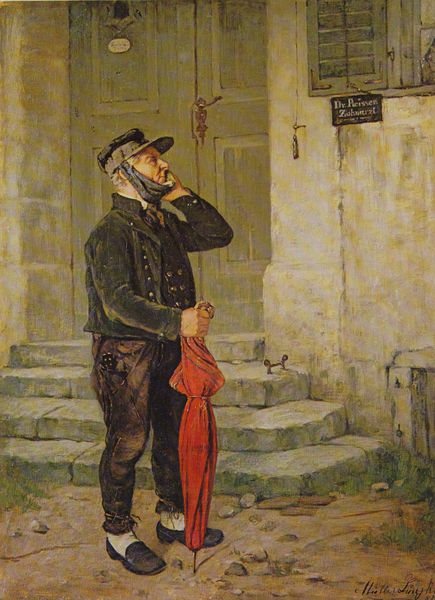
Titel: Beim Zahnarzt
Künstler: Albert Müller-Lingke
Standort: Dachau
Institution: Schloss Haimhausen, Gemälde-Cabinett-Unger
Schlagwörter: blau, dunkel, gemälde, hand, mann, schatten, weiß, grün, ocker, braun, fenster, geste, grau, hell, holz, hut, kreide, licht, nase, ohr, orange, profil, schwarz, tür, ölbild, blick, gebäude, gras, haus, regenschirm, rot, schirm, tuch, weg, beige, malerei, blond, hose, jacke, kappe, mütze, wand, band, gesicht, halten, inkarnat, kragen, mensch, rahmen, stehen, stein, steine, hals, hände, signatur, gräser, büsche, figur, realismus, stoff, pflanzen, knopf, fensterläden, genre, deutschland, schrift, schuhe, steinig, dorf, mauer, geröll, idylle, laden, treppe, treppen, inschrift, türrahmen, türflügel, stufe, stufen, socken, wange, knöpfe, bauer, griff, strümpfe, eingang, klingel, schild, spitzweg, fensterladen, krank, hauswand, draußen, faust, soldat, heiter, genreszene, arzt, schuh, tracht, biedermeier, klinke, türklinke, zähne, glocke, türgriff, schmerz, leder, zeichnerisch, hosentasche, bürgerlich, backe, unkraut, oker, kellerfenster, golden, kassettentür, schildmütze, schirmmütze, lederhose, schmerzen, verband, verputz, schlaufe, bayer, doktor, zahn, zahnarzt, beschriftet, schlinge, janker, jakce, tür eingang, aua, bader, dicke backe, haferlschuhe, hausmauer, hosenband, jankerl, kinntuch, klappladen, klingelzug, ledeer, leerhose, mütze4, namensschild, praxis, praxisschild, schiefertafel, schuhabstreifer, slipper, sprechstunde, türschloß, wickel, zahnarztpraxis, zahnschmerzen, zahnweh, zanhnweh, zanhweh